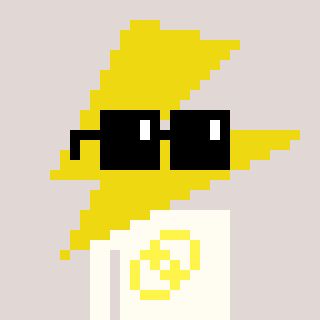
a pixel art character with square black sunglasses, a lightning bolt-shaped head and a grayscale-colored body on a warm background